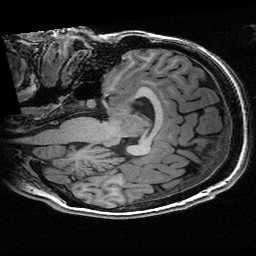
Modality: T1w
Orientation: sagittal
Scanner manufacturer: ge
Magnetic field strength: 3 T
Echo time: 0.00318 s